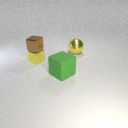
large green rubber cube in front of large yellow metal sphere